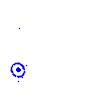
Particle: electron